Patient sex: M
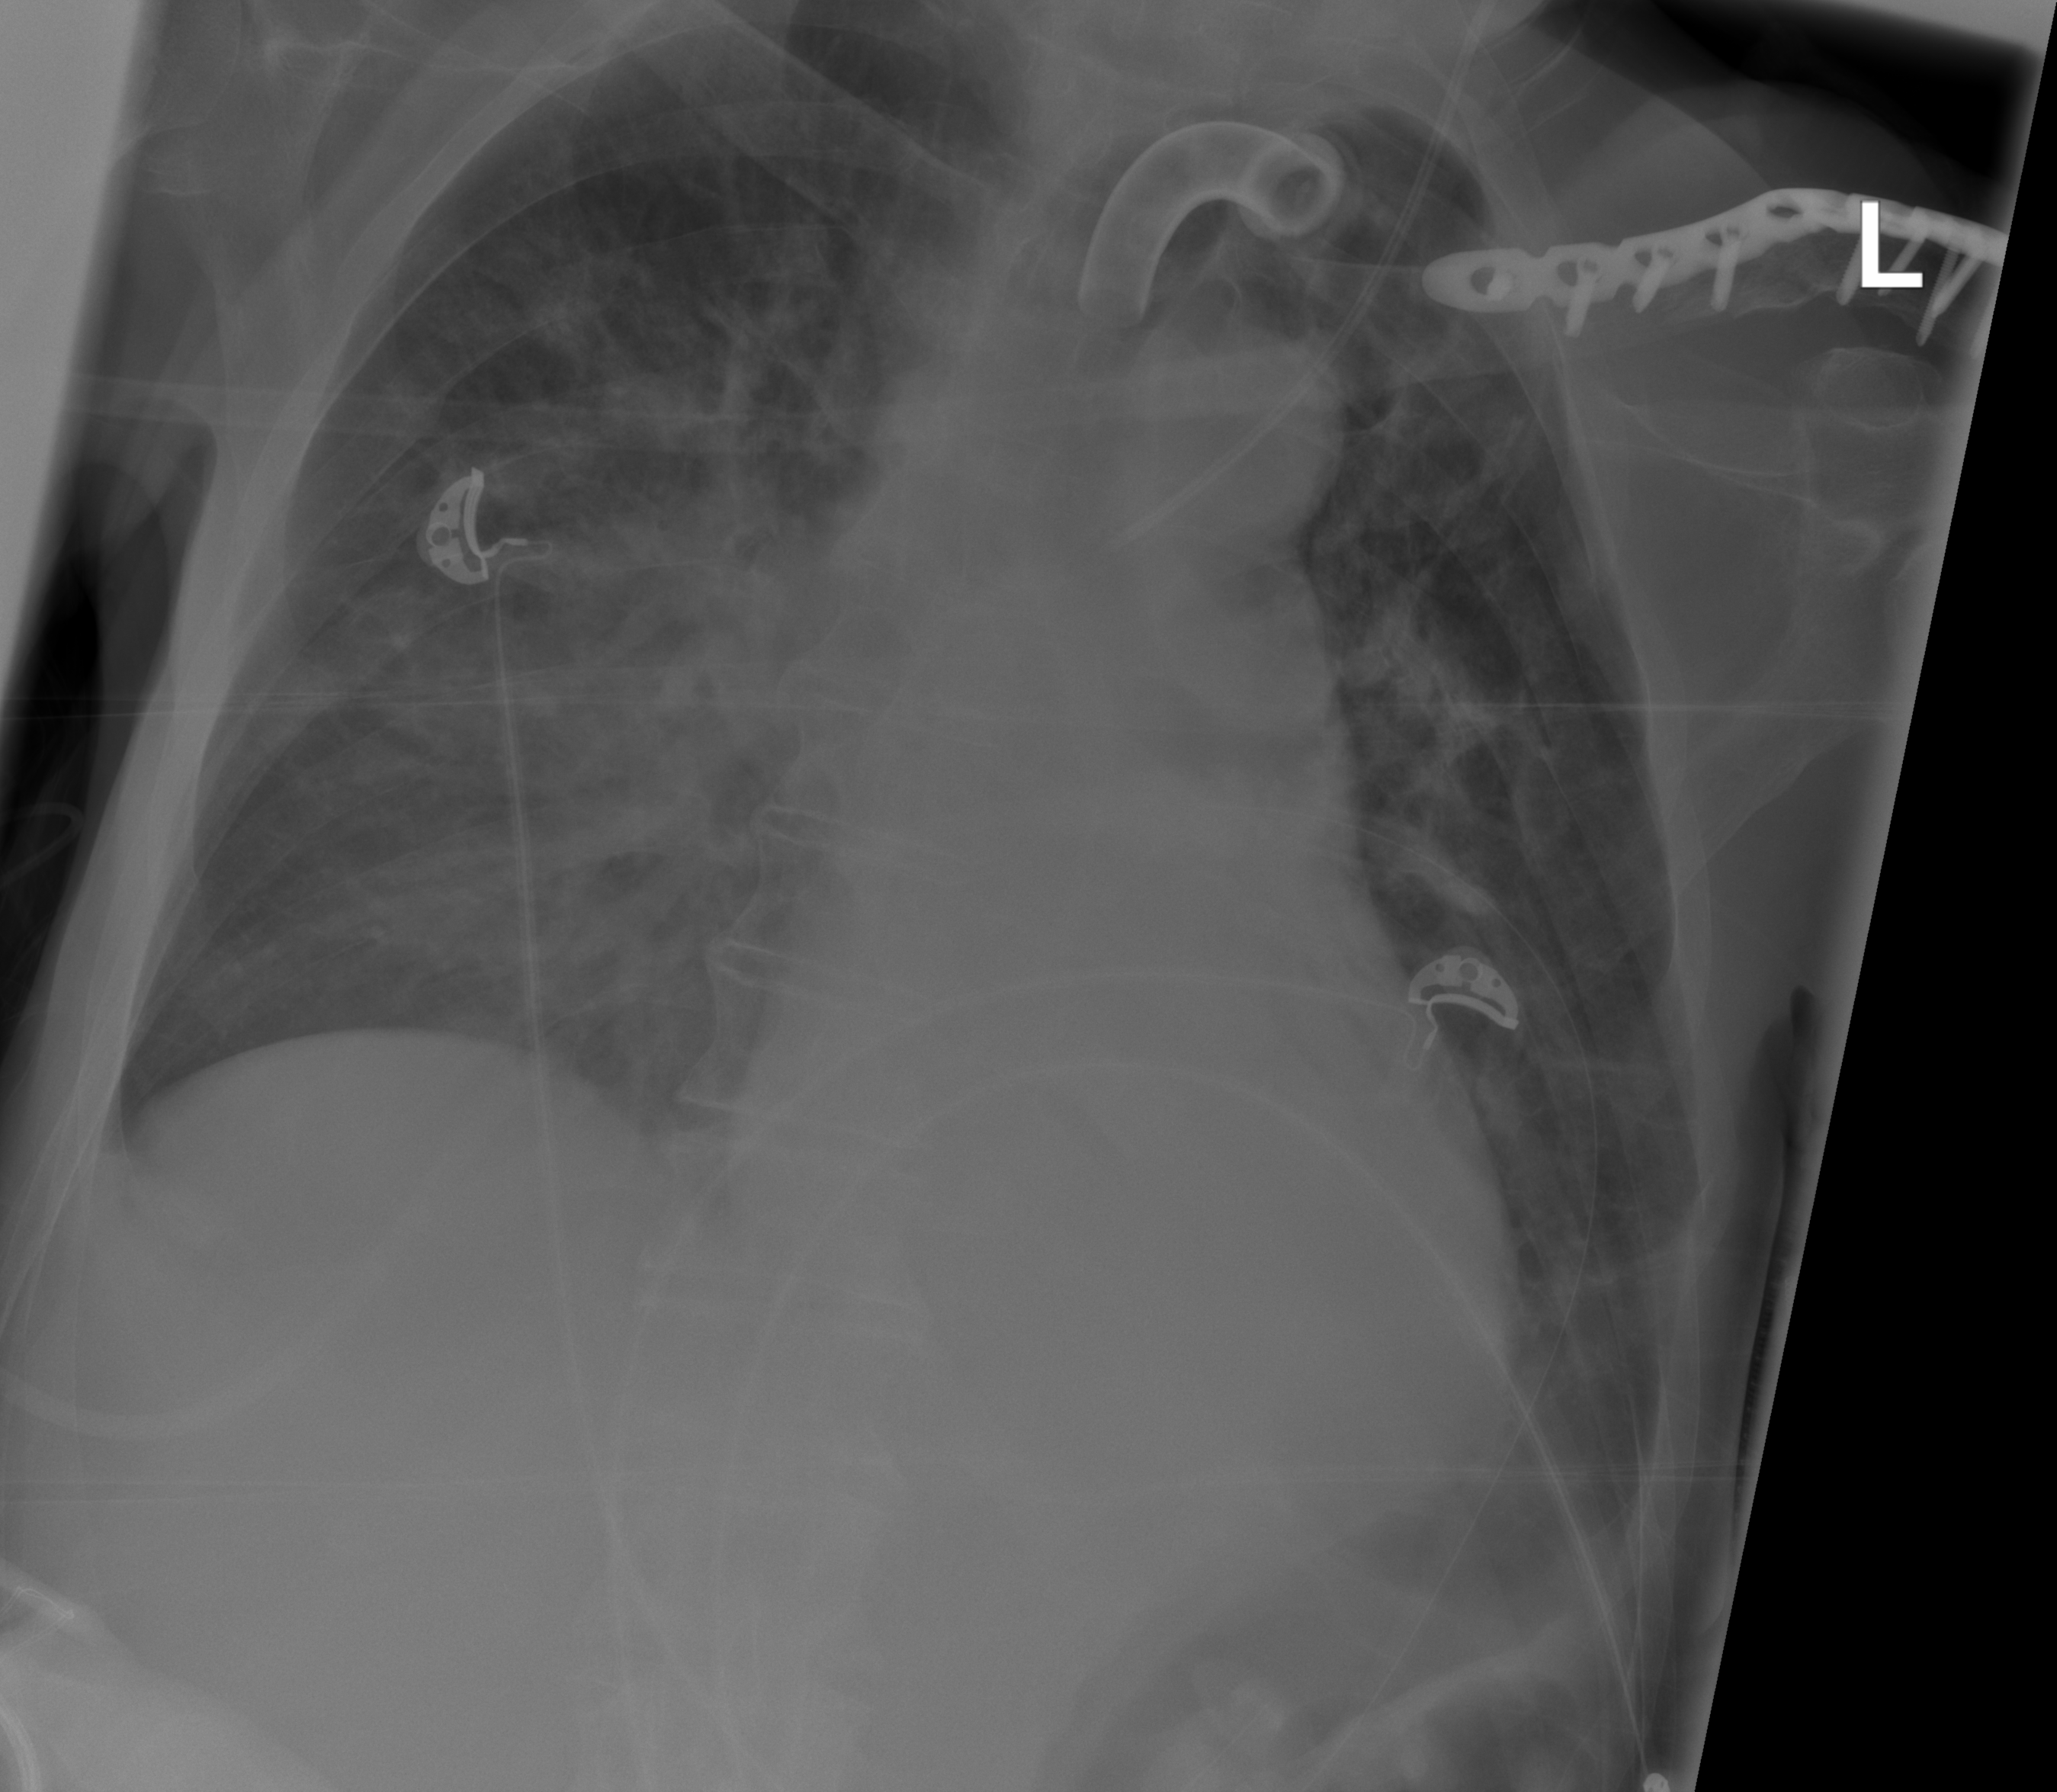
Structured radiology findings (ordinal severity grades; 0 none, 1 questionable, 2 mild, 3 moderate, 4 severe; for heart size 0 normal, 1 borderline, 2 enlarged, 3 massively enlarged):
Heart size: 1
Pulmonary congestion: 0
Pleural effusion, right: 1
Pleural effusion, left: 2
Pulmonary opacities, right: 2
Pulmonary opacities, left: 0
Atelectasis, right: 2
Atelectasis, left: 2